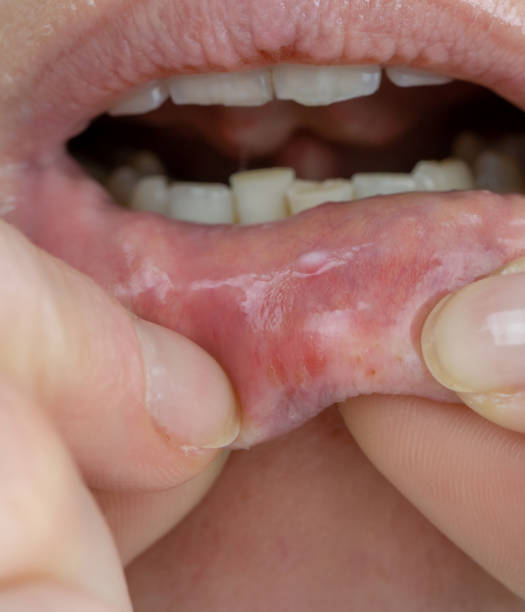
Condition: Mouth Ulcer